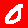
Digit: 0